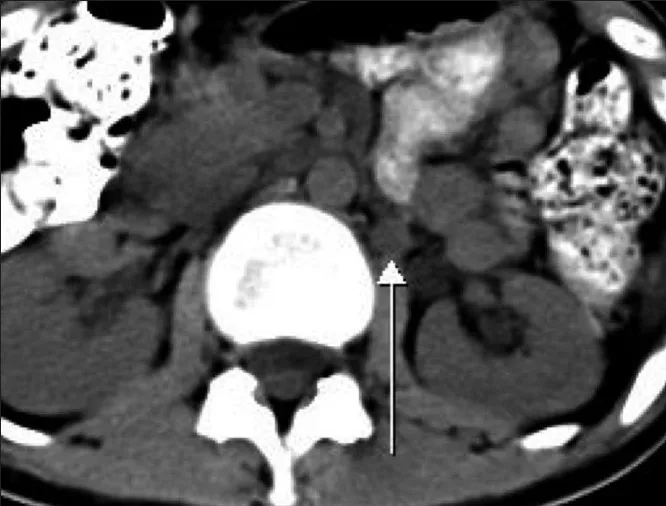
Axial nonenhanced CT scan shows a well-defined round structure (arrow) adjacent to the left renal hilum.
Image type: radiology (ct)